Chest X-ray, PA view. Patient: 56 years old, sex F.
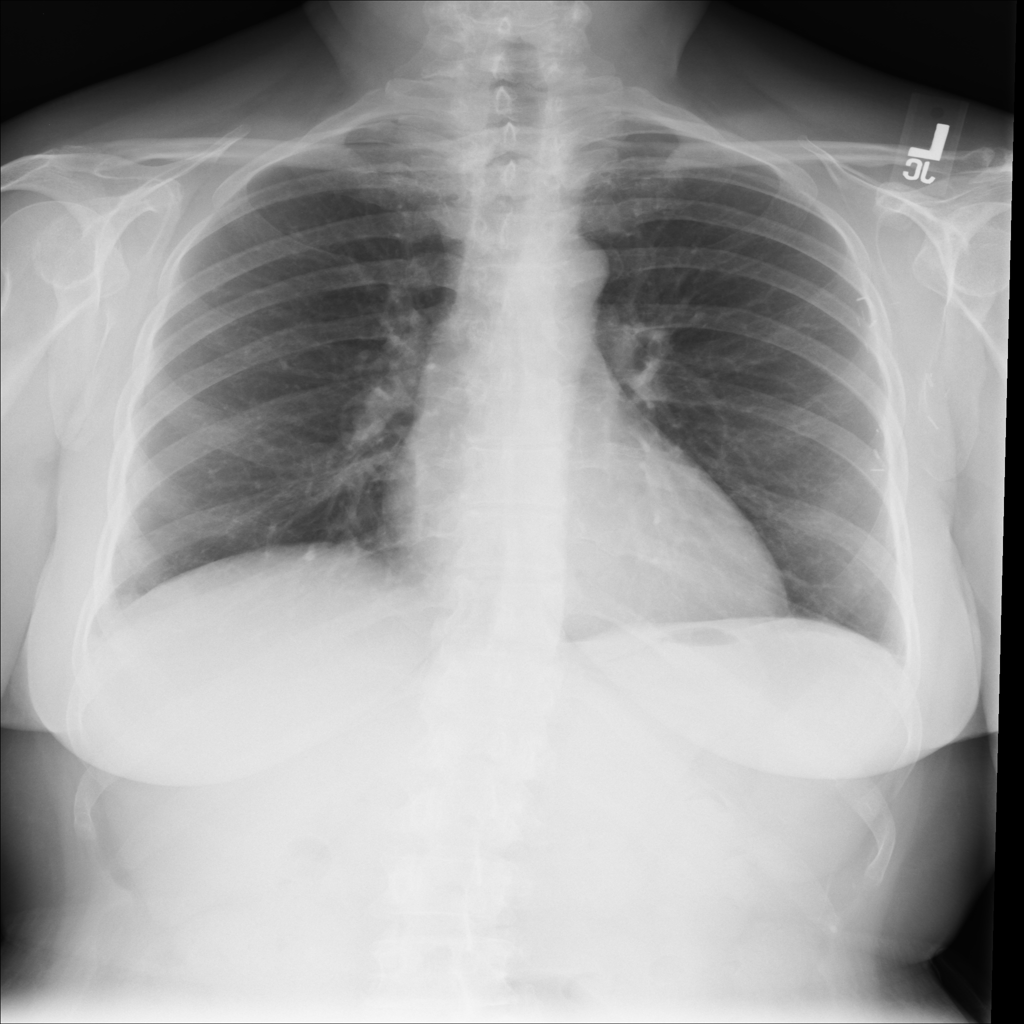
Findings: No Finding